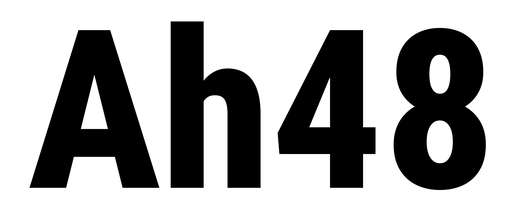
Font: Roboto_Condensed_ExtraBold